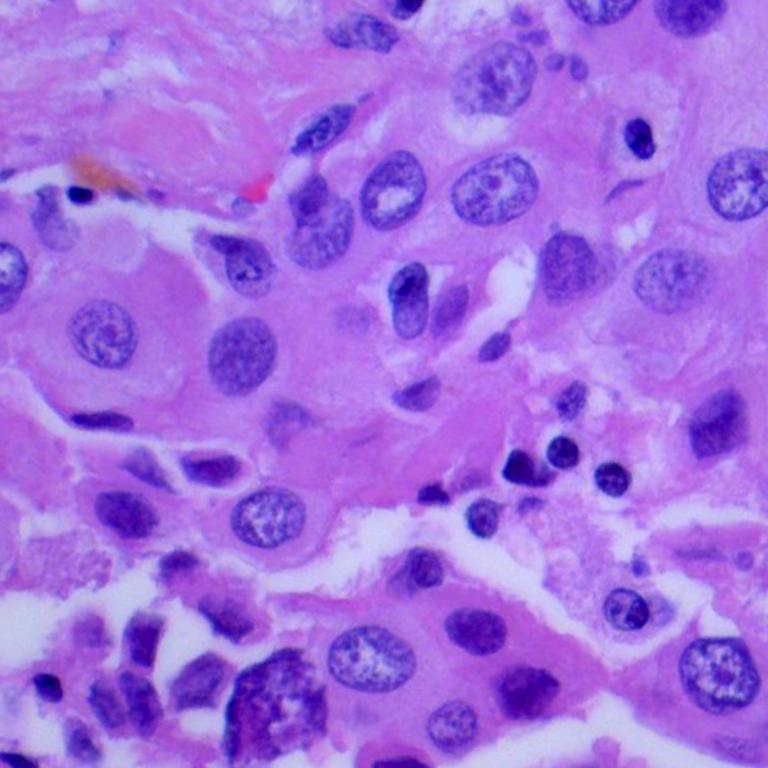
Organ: lung
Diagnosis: adenocarcinomas